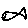
Label: fish